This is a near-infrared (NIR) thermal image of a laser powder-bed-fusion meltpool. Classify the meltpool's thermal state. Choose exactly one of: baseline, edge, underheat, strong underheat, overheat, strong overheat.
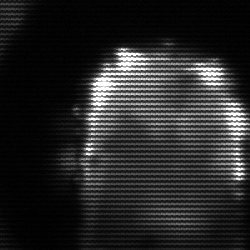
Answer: baseline